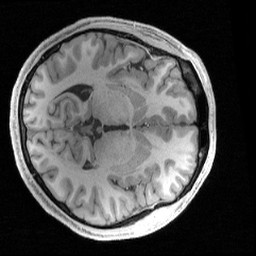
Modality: T1w
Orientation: axial
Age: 21
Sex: male
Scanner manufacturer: siemens
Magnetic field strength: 3 T
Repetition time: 2.4 s
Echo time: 0.00224 s